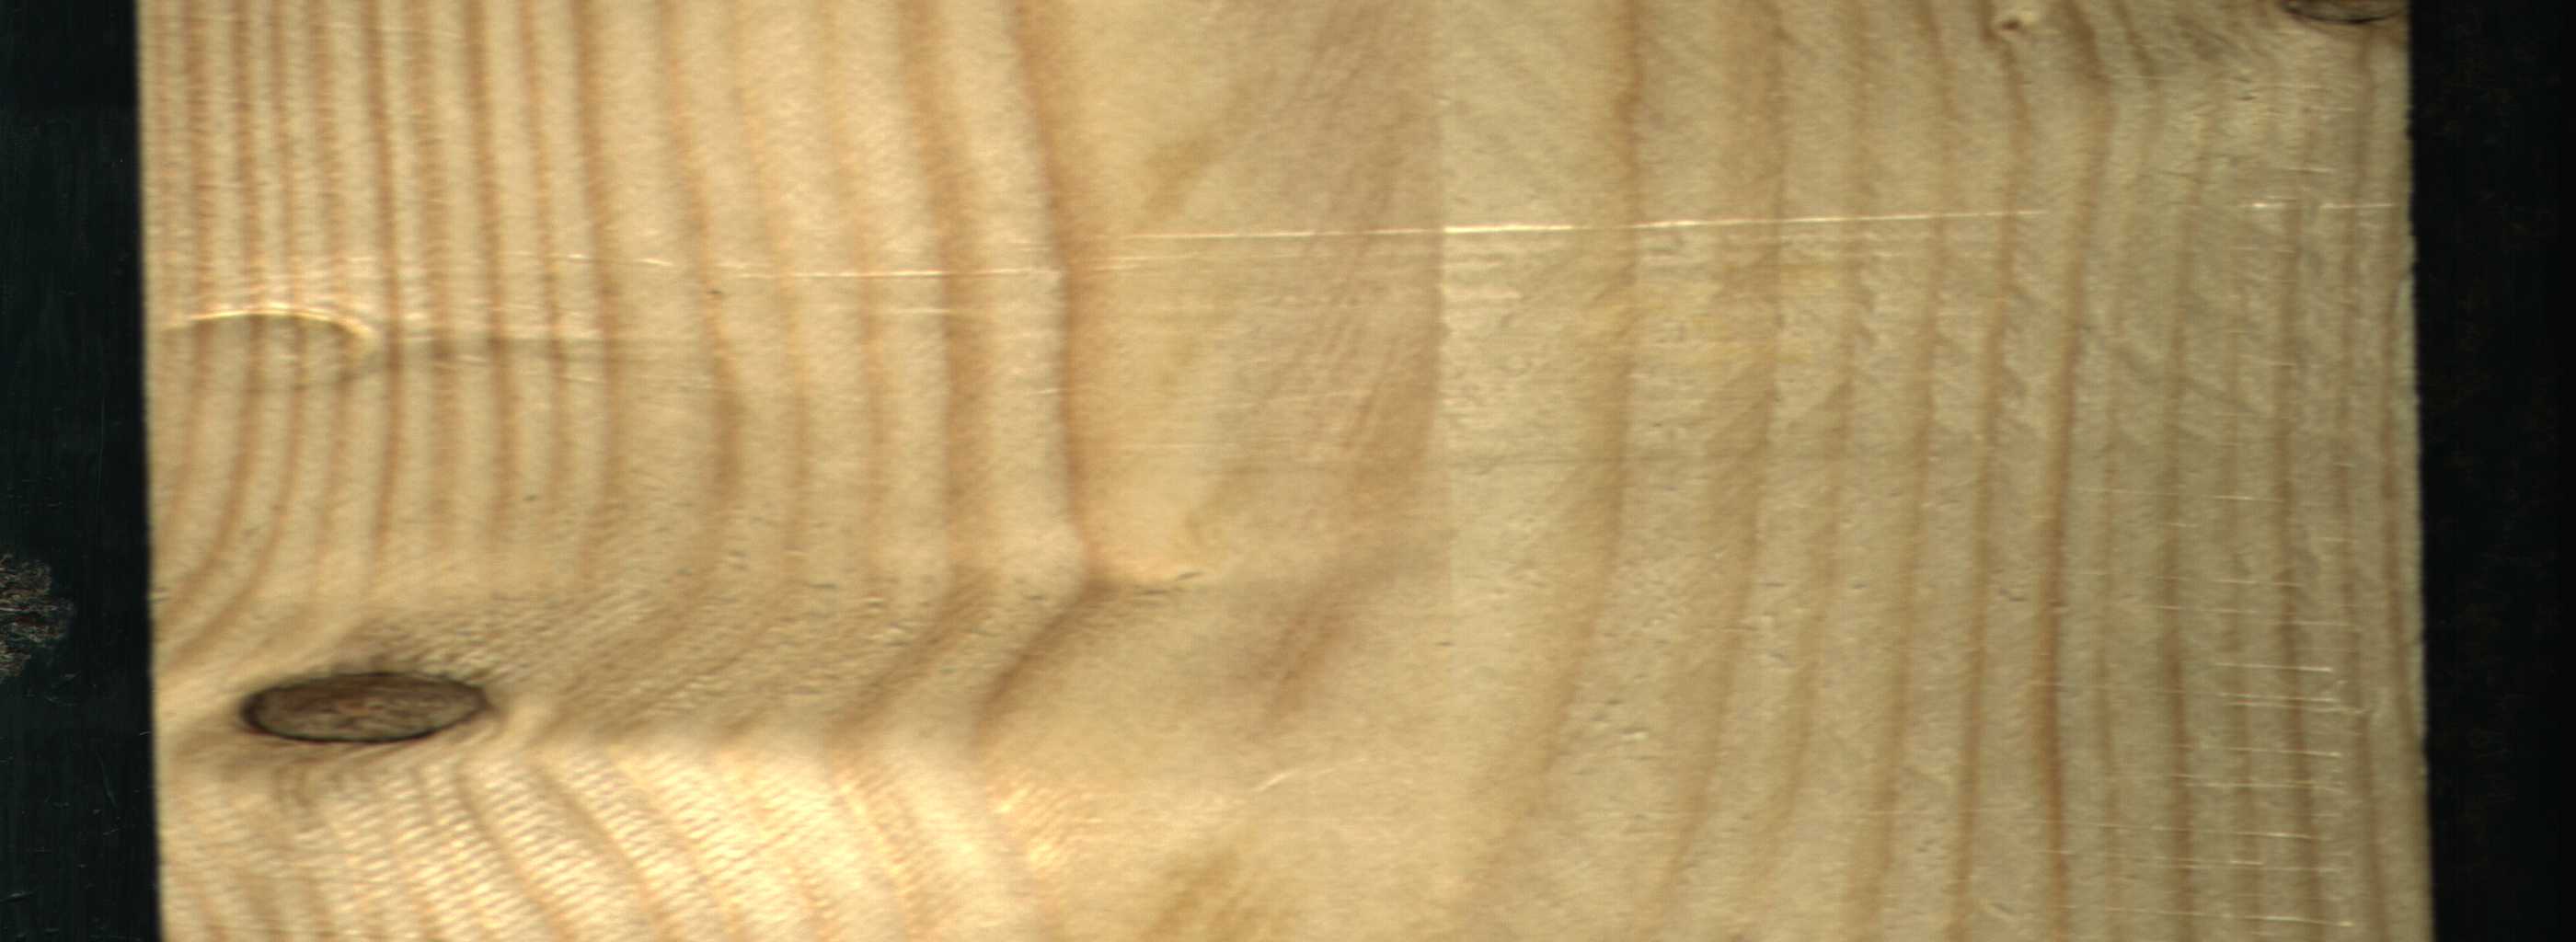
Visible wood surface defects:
Dead_Knot
Dead_Knot